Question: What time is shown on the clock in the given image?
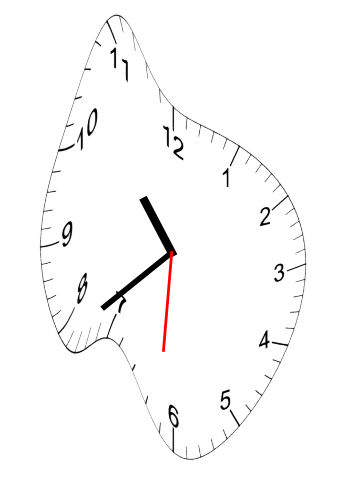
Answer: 10:38:31